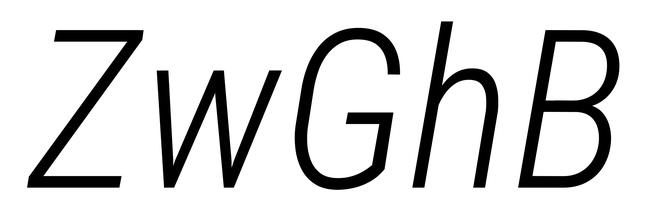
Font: Roboto-Italic_Condensed_Light_Italic